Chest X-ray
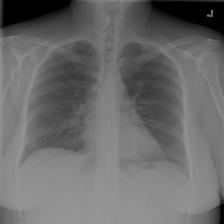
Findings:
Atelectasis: negative
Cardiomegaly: negative
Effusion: negative
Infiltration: negative
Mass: negative
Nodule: negative
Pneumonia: negative
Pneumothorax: negative
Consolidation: negative
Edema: negative
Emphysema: negative
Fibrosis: negative
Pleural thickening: negative
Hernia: negative